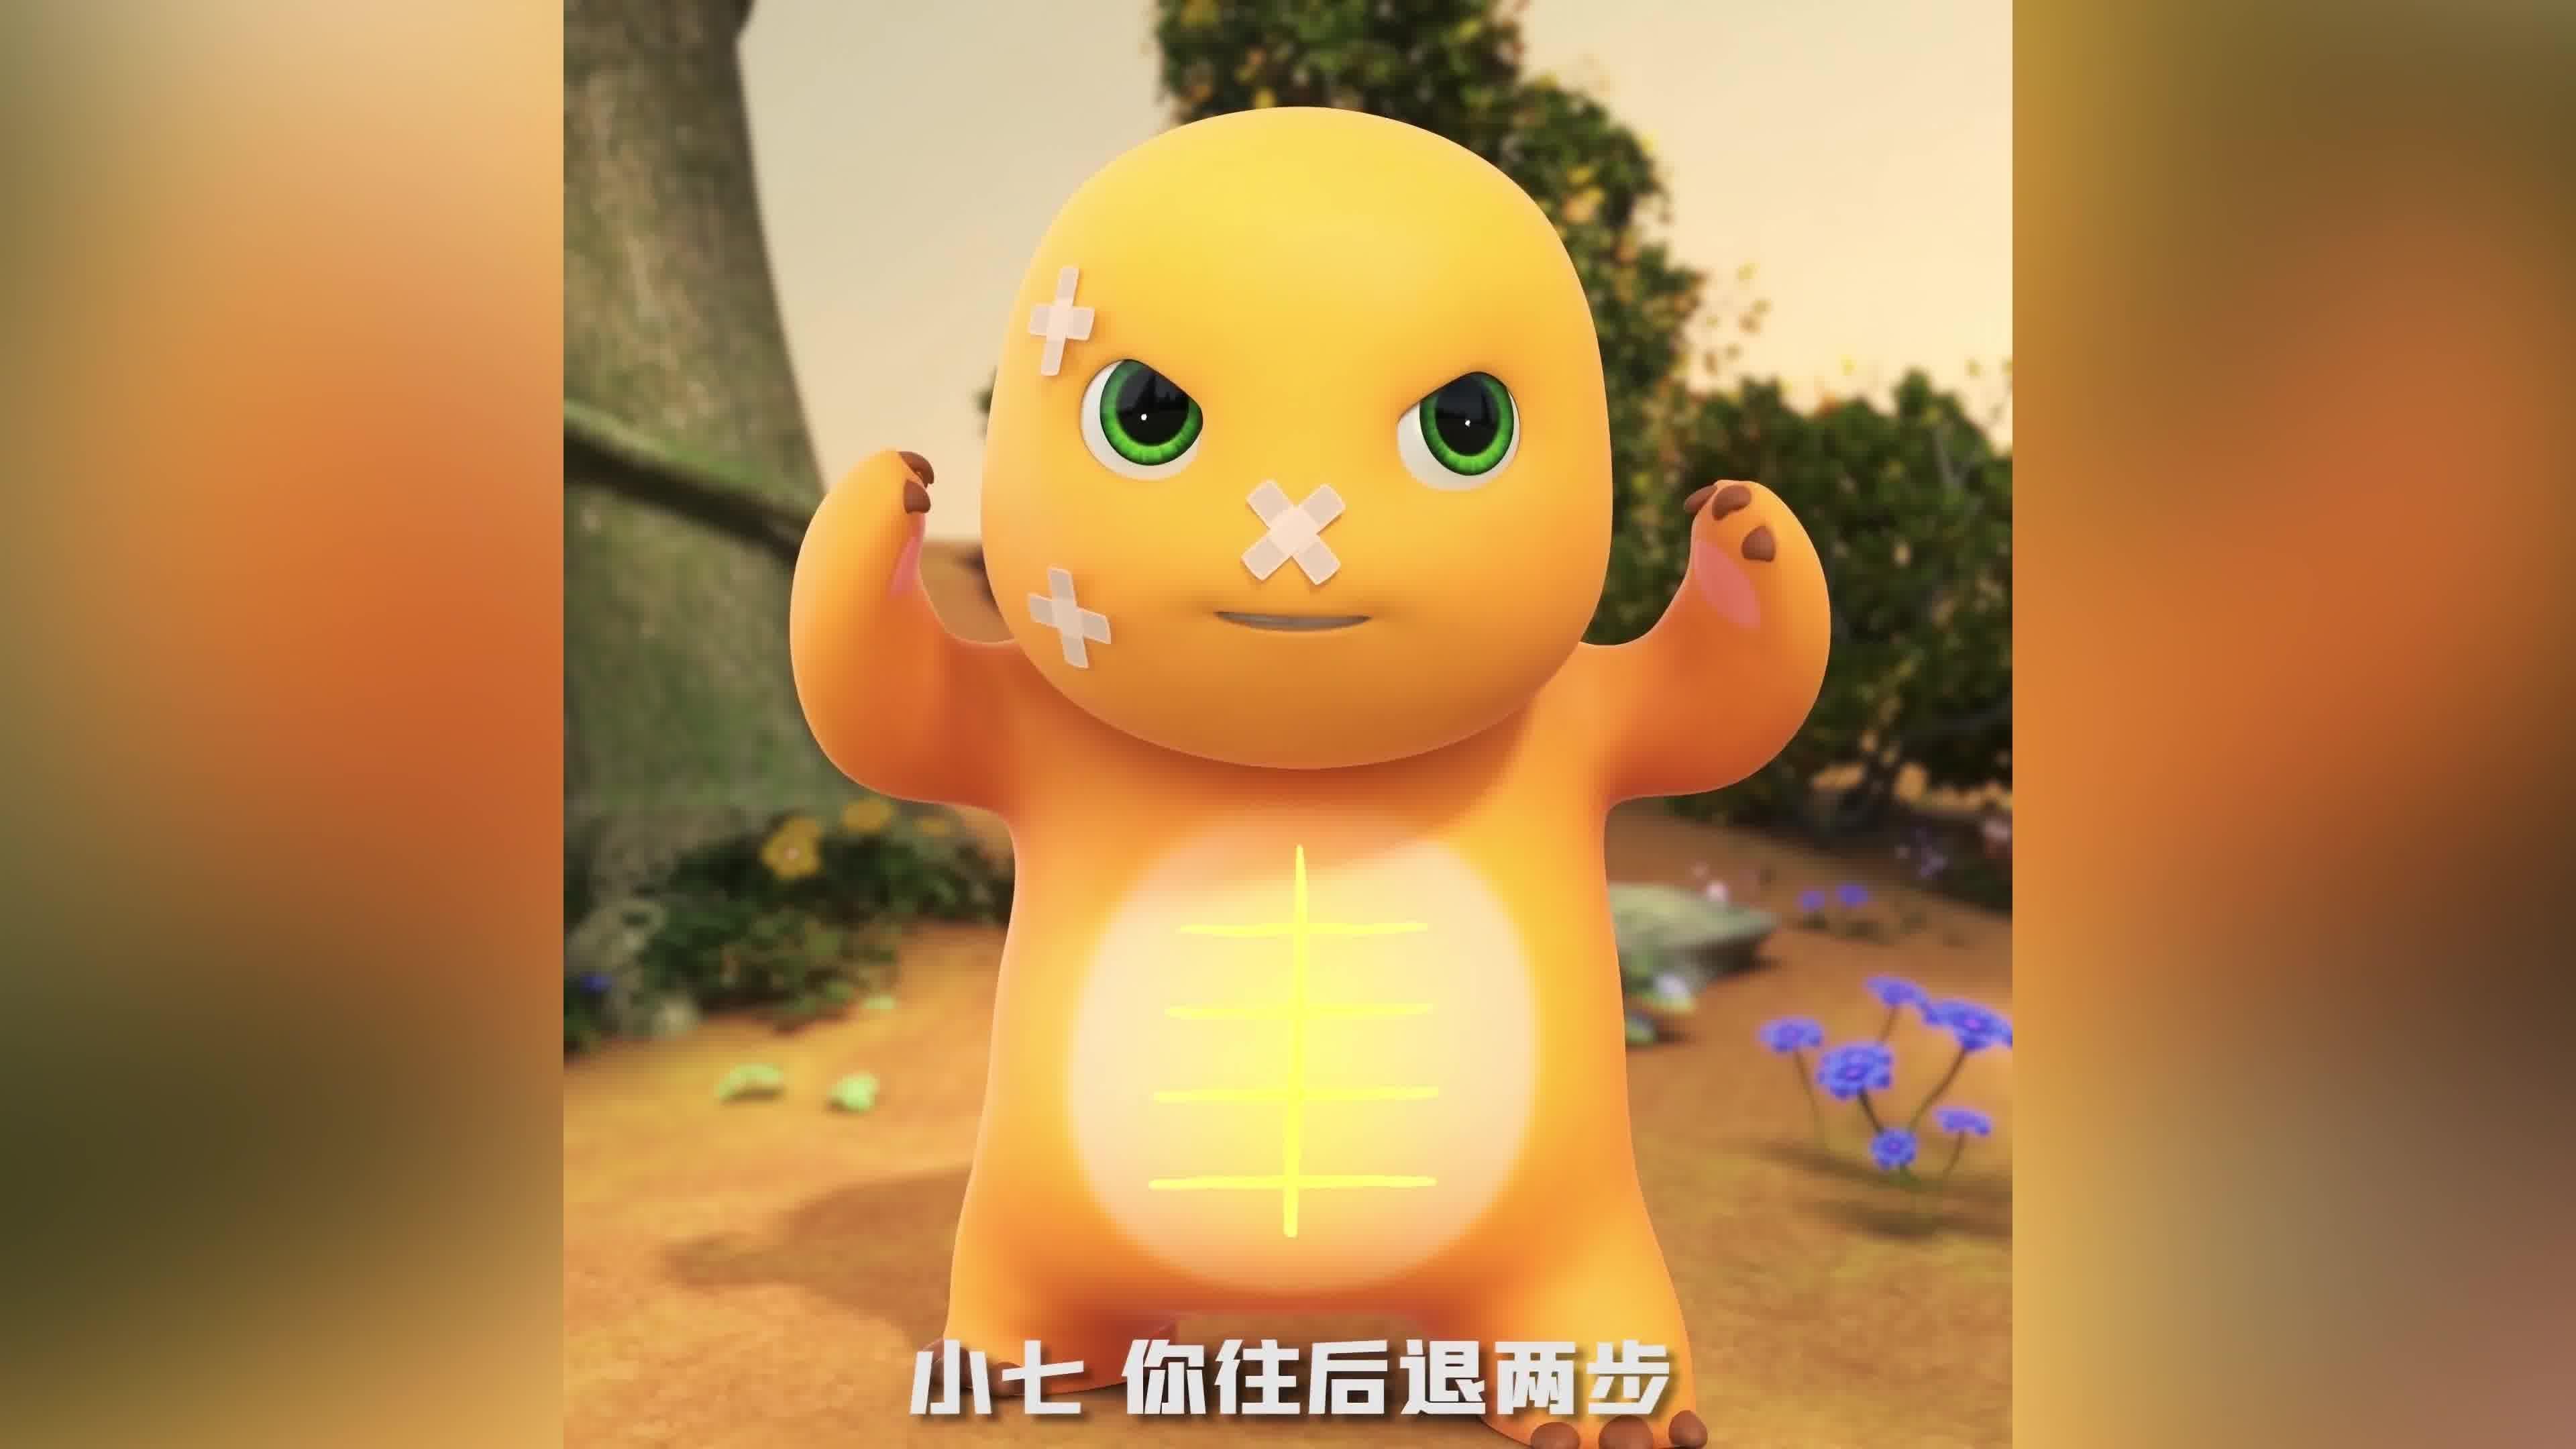
Label: nailong